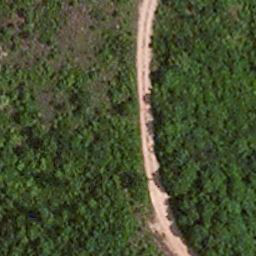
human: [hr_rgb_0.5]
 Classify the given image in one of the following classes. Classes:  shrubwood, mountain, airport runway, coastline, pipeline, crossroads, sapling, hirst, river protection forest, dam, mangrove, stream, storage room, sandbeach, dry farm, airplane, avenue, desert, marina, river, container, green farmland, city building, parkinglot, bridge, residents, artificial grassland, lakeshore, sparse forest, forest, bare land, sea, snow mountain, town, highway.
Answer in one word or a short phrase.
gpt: avenue